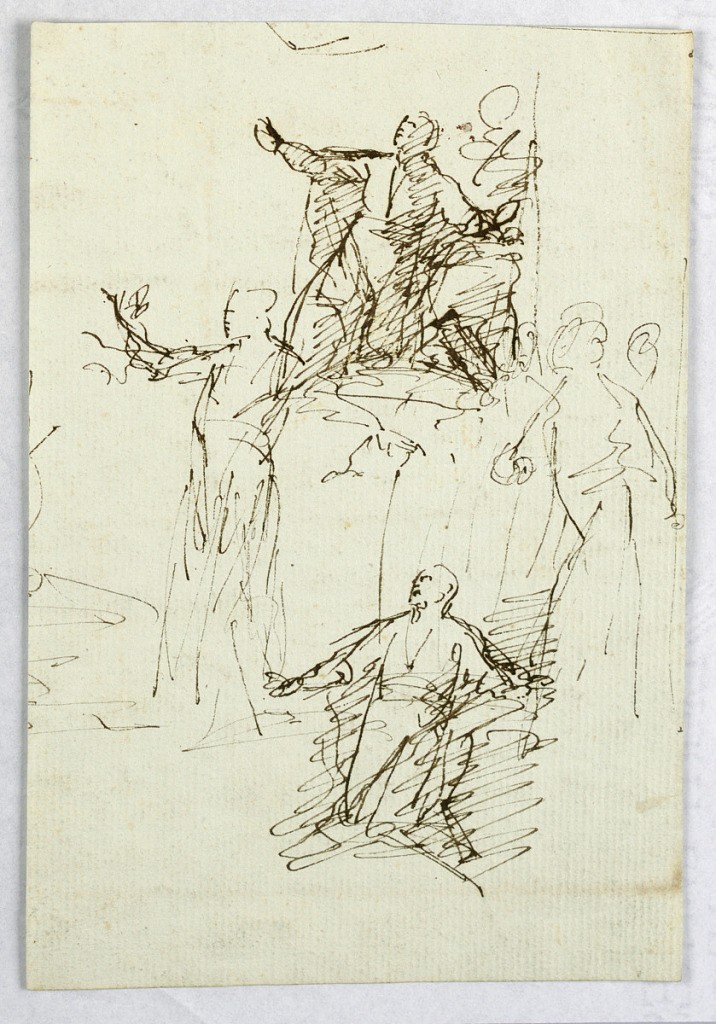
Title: Four Sketches of a Saint
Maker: Francesco Manno, Italian, 1754 - 1831
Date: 1800–1820
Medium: Pen and ink on paper
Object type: Drawing
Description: Four sketches of a figure in reverence.